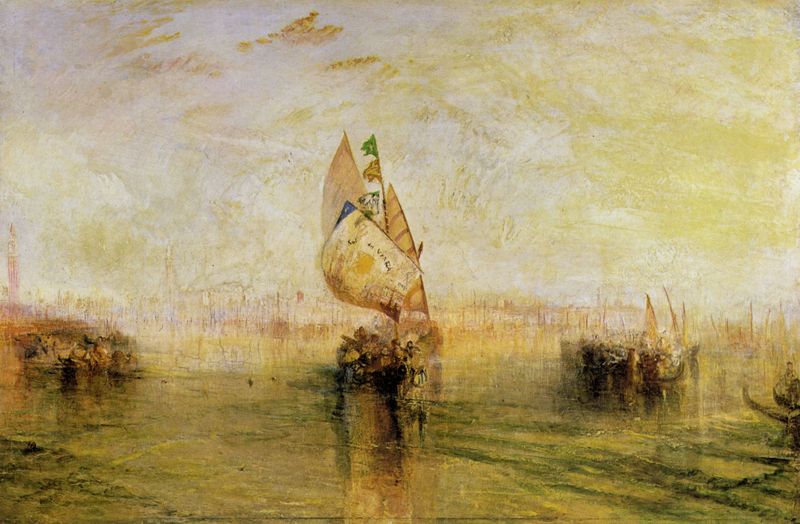
Titel: Die im Meer versinkende Sonne von Venedig
Künstler: William Turner
Standort: London
Institution: Tate Gallery
Schlagwörter: blau, dunkel, felsen, gemälde, himmel, meer, schatten, wasser, weiß, wolken, aquarell, fluss, gelb, grün, impressionismus, landschaft, menschen, ocker, see, stadt, ufer, braun, hell, hintergrund, licht, männer, orange, beige, malerei, mensch, steine, bild, dämmerung, horizont, schilf, spiegelung, weite, wind, pastos, sonne, insel, land, stoff, england, boot, boote, kahn, ruder, turm, küste, schiff, schiffe, schrift, segel, segelboot, strand, welle, wellen, ruhe, fahnen, perspektive, venedig, fahne, segelschiff, düne, dunst, nebel, tag, hafen, kähne, masten, constable, turner, wetter, reflexe, ruderboot, widerschein, stimmung, reflexion, segelboote, unscharf, ozean, segeln, segler, ebbe, türme, diesig, neblig, algen, leuchtturm, beschriftung, leinwand, sumpf, wimpel, namen, aufschrift, verschwommen, verwischt, freiheit, moor, grpn, spiegelungen, flaggen, ankunft, fähnchen, london, kolonie, campanile, lagune, staken, passagiere, gondel, gondeln, schifffahrt, marcus, william turner, wing, william, verschwimmen, fährrinne, insassen, mangroven